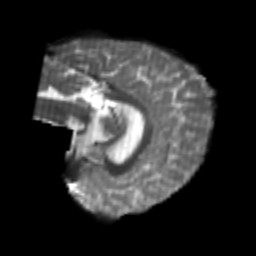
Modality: T2w
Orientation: sagittal
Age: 24
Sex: female
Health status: healthy
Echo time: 0.074 s